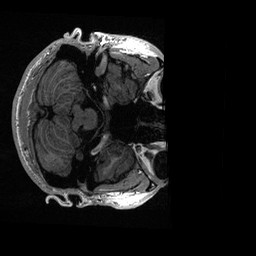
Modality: T1w
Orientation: axial
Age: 19
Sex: male
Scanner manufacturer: ge
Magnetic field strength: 3 T
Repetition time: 0.006952 s
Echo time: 0.00292 s